Aerial crown-view tile of a tropical tree (Barro Colorado Island, Panama), acquired 20250512:
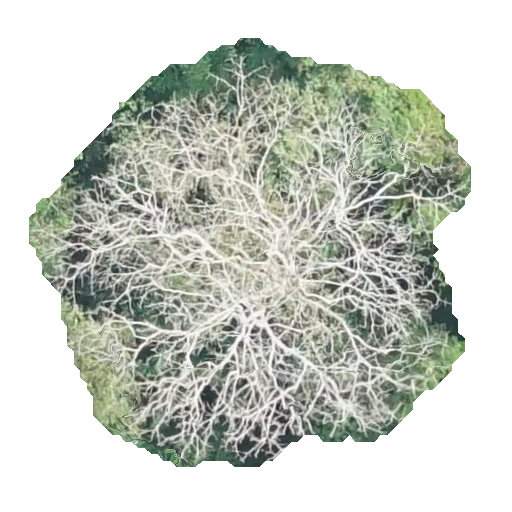
Species: Dipteryx oleifera
GBIF accepted scientific name: Dipteryx oleifera
Crown area: 203.191 m²